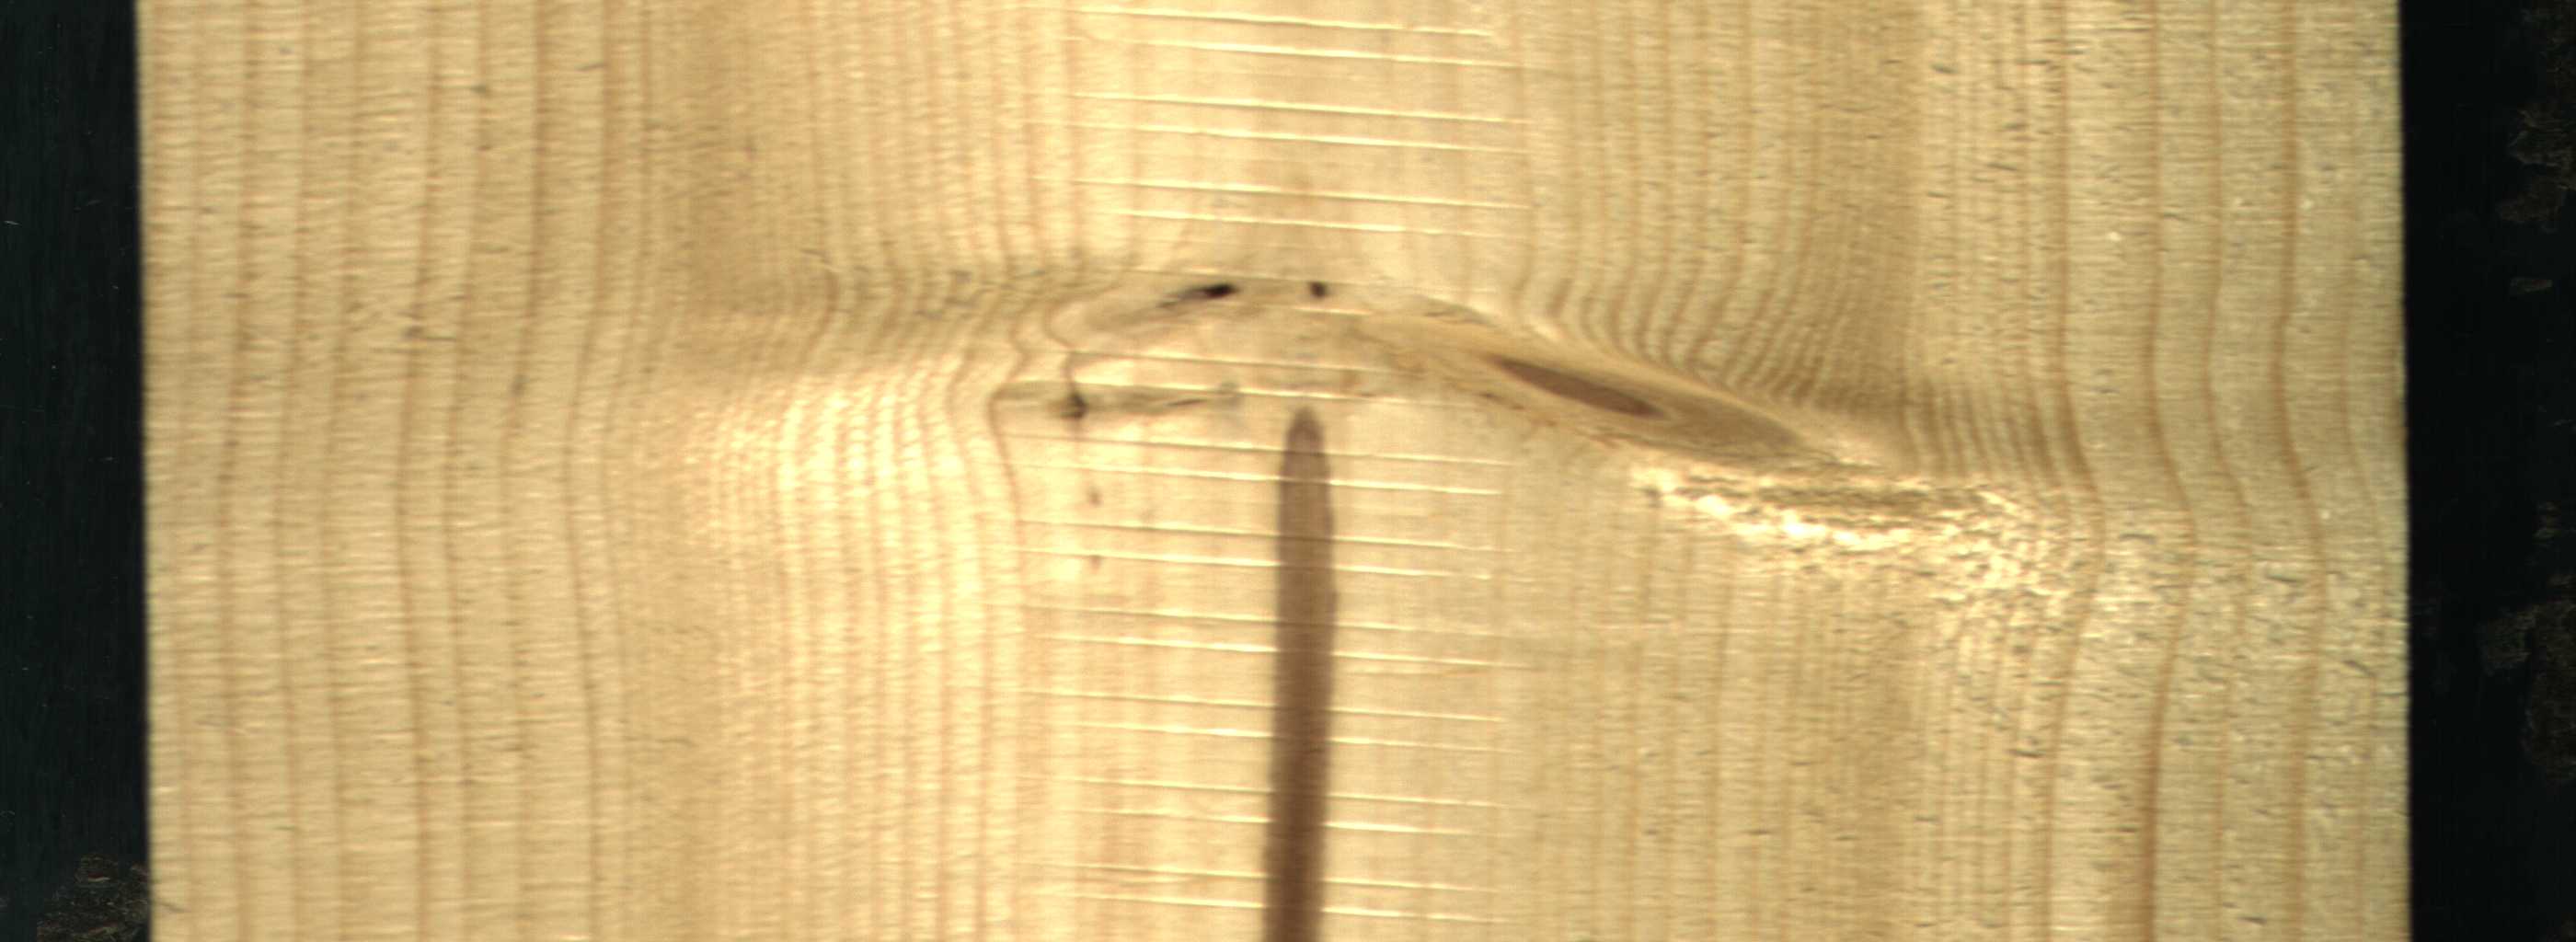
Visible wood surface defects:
Marrow
Dead_Knot
Live_Knot